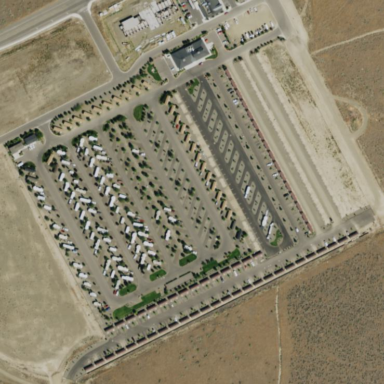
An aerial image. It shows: Caravan site for tourism.